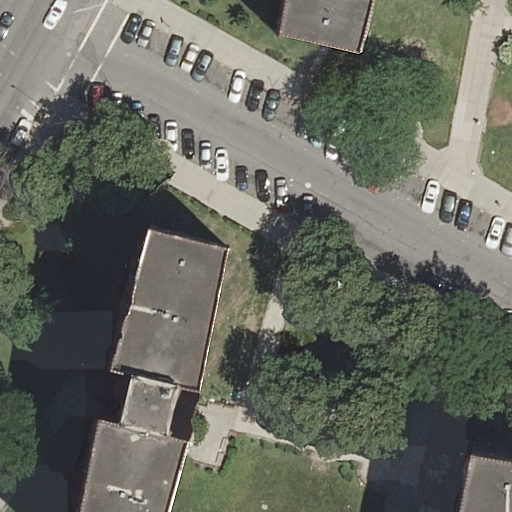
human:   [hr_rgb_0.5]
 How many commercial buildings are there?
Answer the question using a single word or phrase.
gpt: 0

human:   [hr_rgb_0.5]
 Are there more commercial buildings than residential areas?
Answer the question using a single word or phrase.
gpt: no

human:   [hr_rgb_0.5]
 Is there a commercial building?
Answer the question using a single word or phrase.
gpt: no

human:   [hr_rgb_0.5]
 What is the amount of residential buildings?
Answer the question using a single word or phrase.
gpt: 3

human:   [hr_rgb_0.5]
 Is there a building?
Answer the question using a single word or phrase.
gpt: yes

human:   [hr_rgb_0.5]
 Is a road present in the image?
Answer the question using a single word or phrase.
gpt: yes

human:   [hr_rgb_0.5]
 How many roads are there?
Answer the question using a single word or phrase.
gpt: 14

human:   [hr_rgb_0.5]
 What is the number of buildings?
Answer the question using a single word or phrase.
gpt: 3

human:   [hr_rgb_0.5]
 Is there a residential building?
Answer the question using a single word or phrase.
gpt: yes

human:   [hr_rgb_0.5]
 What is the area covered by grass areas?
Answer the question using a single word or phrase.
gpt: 3797m2

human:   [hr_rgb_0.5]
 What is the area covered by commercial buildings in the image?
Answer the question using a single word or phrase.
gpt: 0m2

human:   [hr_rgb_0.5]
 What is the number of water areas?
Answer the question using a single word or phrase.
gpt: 0

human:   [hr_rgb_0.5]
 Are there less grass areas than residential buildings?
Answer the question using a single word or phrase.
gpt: no

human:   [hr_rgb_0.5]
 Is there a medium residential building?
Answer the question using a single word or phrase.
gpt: yes

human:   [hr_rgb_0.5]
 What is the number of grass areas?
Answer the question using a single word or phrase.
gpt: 5

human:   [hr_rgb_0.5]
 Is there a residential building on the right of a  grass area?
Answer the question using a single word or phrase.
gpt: yes

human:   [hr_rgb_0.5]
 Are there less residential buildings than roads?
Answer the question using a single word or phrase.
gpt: yes

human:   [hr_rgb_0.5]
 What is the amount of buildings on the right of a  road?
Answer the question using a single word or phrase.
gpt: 3

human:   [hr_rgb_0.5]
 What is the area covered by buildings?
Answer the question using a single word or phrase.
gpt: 1979m2

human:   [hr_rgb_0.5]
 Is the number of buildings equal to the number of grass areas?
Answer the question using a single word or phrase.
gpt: no

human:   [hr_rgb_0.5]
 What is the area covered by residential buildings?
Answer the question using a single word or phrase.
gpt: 1979m2

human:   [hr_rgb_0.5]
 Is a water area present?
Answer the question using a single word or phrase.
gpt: no

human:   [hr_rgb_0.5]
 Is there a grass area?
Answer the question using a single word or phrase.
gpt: yes

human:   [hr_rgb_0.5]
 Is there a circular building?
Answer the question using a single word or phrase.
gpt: no

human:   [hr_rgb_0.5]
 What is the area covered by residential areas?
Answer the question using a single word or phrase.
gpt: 3538m2

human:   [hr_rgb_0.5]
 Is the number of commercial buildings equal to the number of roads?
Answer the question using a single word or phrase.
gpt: no

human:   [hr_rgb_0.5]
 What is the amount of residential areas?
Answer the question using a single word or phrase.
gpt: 1

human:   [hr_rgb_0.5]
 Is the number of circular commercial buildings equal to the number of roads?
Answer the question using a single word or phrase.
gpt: no

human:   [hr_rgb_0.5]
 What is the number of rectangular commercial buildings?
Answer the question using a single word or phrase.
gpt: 0

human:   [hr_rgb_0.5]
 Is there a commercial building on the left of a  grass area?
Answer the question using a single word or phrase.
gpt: no

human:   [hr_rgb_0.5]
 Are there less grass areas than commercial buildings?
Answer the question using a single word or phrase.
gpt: no

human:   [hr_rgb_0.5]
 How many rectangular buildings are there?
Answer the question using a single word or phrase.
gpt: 1

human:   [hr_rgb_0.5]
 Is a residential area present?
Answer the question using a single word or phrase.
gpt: yes

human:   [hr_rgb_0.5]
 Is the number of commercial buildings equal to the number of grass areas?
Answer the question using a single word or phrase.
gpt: no

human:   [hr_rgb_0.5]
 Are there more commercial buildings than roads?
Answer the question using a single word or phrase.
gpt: no

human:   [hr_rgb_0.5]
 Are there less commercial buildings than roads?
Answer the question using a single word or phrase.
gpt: yes

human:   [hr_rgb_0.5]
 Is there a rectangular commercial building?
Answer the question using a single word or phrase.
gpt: no

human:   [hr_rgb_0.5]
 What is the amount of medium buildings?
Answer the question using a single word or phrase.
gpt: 1

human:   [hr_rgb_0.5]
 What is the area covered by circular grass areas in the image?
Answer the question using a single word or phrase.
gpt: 0m2

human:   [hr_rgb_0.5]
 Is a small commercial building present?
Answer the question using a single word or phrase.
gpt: no

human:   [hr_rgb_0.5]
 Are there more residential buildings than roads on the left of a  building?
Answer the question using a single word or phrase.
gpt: no

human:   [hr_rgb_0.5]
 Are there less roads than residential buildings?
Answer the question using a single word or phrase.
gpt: no

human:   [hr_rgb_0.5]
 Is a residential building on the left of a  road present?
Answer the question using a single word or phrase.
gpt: yes

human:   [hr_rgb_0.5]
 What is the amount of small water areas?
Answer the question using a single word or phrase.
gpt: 0

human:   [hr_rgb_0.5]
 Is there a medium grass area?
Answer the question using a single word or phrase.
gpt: yes

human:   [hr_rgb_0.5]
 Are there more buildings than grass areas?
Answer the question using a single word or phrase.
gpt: no

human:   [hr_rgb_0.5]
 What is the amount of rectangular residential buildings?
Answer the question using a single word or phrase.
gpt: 1

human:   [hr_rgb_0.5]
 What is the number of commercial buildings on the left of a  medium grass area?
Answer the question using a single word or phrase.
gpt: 0

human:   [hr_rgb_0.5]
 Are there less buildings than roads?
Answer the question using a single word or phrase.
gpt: yes

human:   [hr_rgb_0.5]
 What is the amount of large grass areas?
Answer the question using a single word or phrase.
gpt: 3

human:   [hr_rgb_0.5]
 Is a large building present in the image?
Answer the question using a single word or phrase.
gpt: yes

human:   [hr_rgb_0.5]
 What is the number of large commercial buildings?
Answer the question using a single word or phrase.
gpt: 0

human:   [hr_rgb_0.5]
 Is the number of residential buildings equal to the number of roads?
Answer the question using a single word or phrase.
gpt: no

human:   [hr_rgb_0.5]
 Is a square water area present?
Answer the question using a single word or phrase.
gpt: no

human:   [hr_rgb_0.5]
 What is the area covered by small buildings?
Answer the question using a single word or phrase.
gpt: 0m2

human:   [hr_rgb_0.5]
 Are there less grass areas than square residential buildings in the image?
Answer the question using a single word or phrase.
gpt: no

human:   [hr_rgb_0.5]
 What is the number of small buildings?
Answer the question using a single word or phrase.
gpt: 0

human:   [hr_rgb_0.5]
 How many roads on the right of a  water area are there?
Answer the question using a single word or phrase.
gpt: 0

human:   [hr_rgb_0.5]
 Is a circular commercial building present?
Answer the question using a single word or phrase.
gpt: no

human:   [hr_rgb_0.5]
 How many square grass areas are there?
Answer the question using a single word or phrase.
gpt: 0

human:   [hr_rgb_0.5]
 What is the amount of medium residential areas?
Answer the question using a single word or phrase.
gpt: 0

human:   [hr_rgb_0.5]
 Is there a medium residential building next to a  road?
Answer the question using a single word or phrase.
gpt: yes

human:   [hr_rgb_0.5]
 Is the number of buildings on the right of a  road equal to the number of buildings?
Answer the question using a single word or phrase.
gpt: yes

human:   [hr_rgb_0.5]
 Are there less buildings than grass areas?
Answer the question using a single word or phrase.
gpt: yes